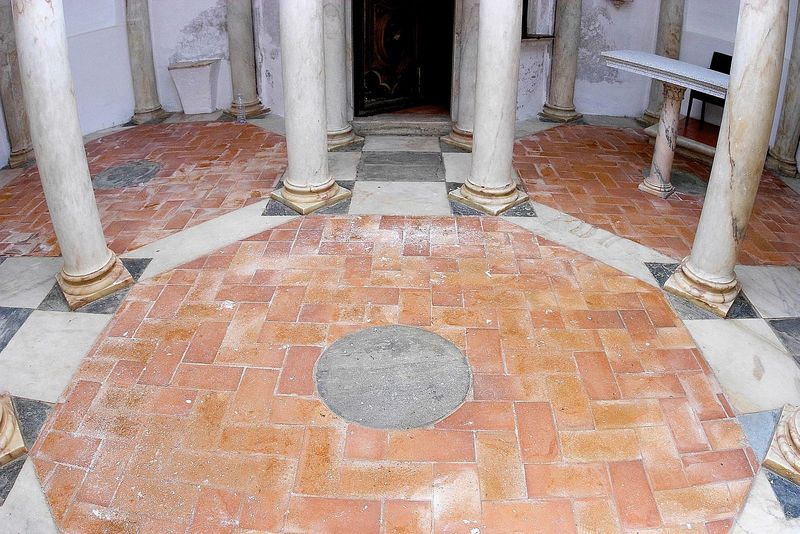
Titel: Kirche, Bom Jesús de Valverde, in Mitra bei Évora
Künstler: Miguel de Arruda
Standort: Mitra, Bom Jesús de Valverde (EU - P)
Schlagwörter: weiß, gelb, bunt, licht, marmor, orange, raum, schwarz, säule, säulen, tisch, tür, zimmer, rot, wand, architektur, sockel, stein, kirche, boden, kreis, rund, vase, pflaster, fußboden, ziegel, farbe, backstein, hof, saal, detail, platte, foto, eingang, fugen, innenhof, fliesen, kachel, kacheln, mosaik, altar, klinker, antik, kapelle, platten, basis, städte, fließen, heilig, steinboden, sakral, oktogon, achteck, backsteine, baptisterium, rud, atrium, rundbau, säulenumgang, rotonde, terrakotta, terracotta, wase, teracotta, pompej, fließen säule